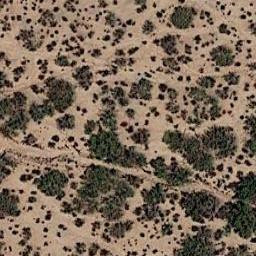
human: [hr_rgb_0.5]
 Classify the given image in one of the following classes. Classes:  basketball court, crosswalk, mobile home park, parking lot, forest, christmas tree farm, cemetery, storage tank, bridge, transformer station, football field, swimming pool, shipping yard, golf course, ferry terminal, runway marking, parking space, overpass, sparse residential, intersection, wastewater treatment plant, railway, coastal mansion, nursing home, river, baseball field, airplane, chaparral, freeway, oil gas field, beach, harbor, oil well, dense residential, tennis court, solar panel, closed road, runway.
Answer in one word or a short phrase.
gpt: chaparral